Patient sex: F
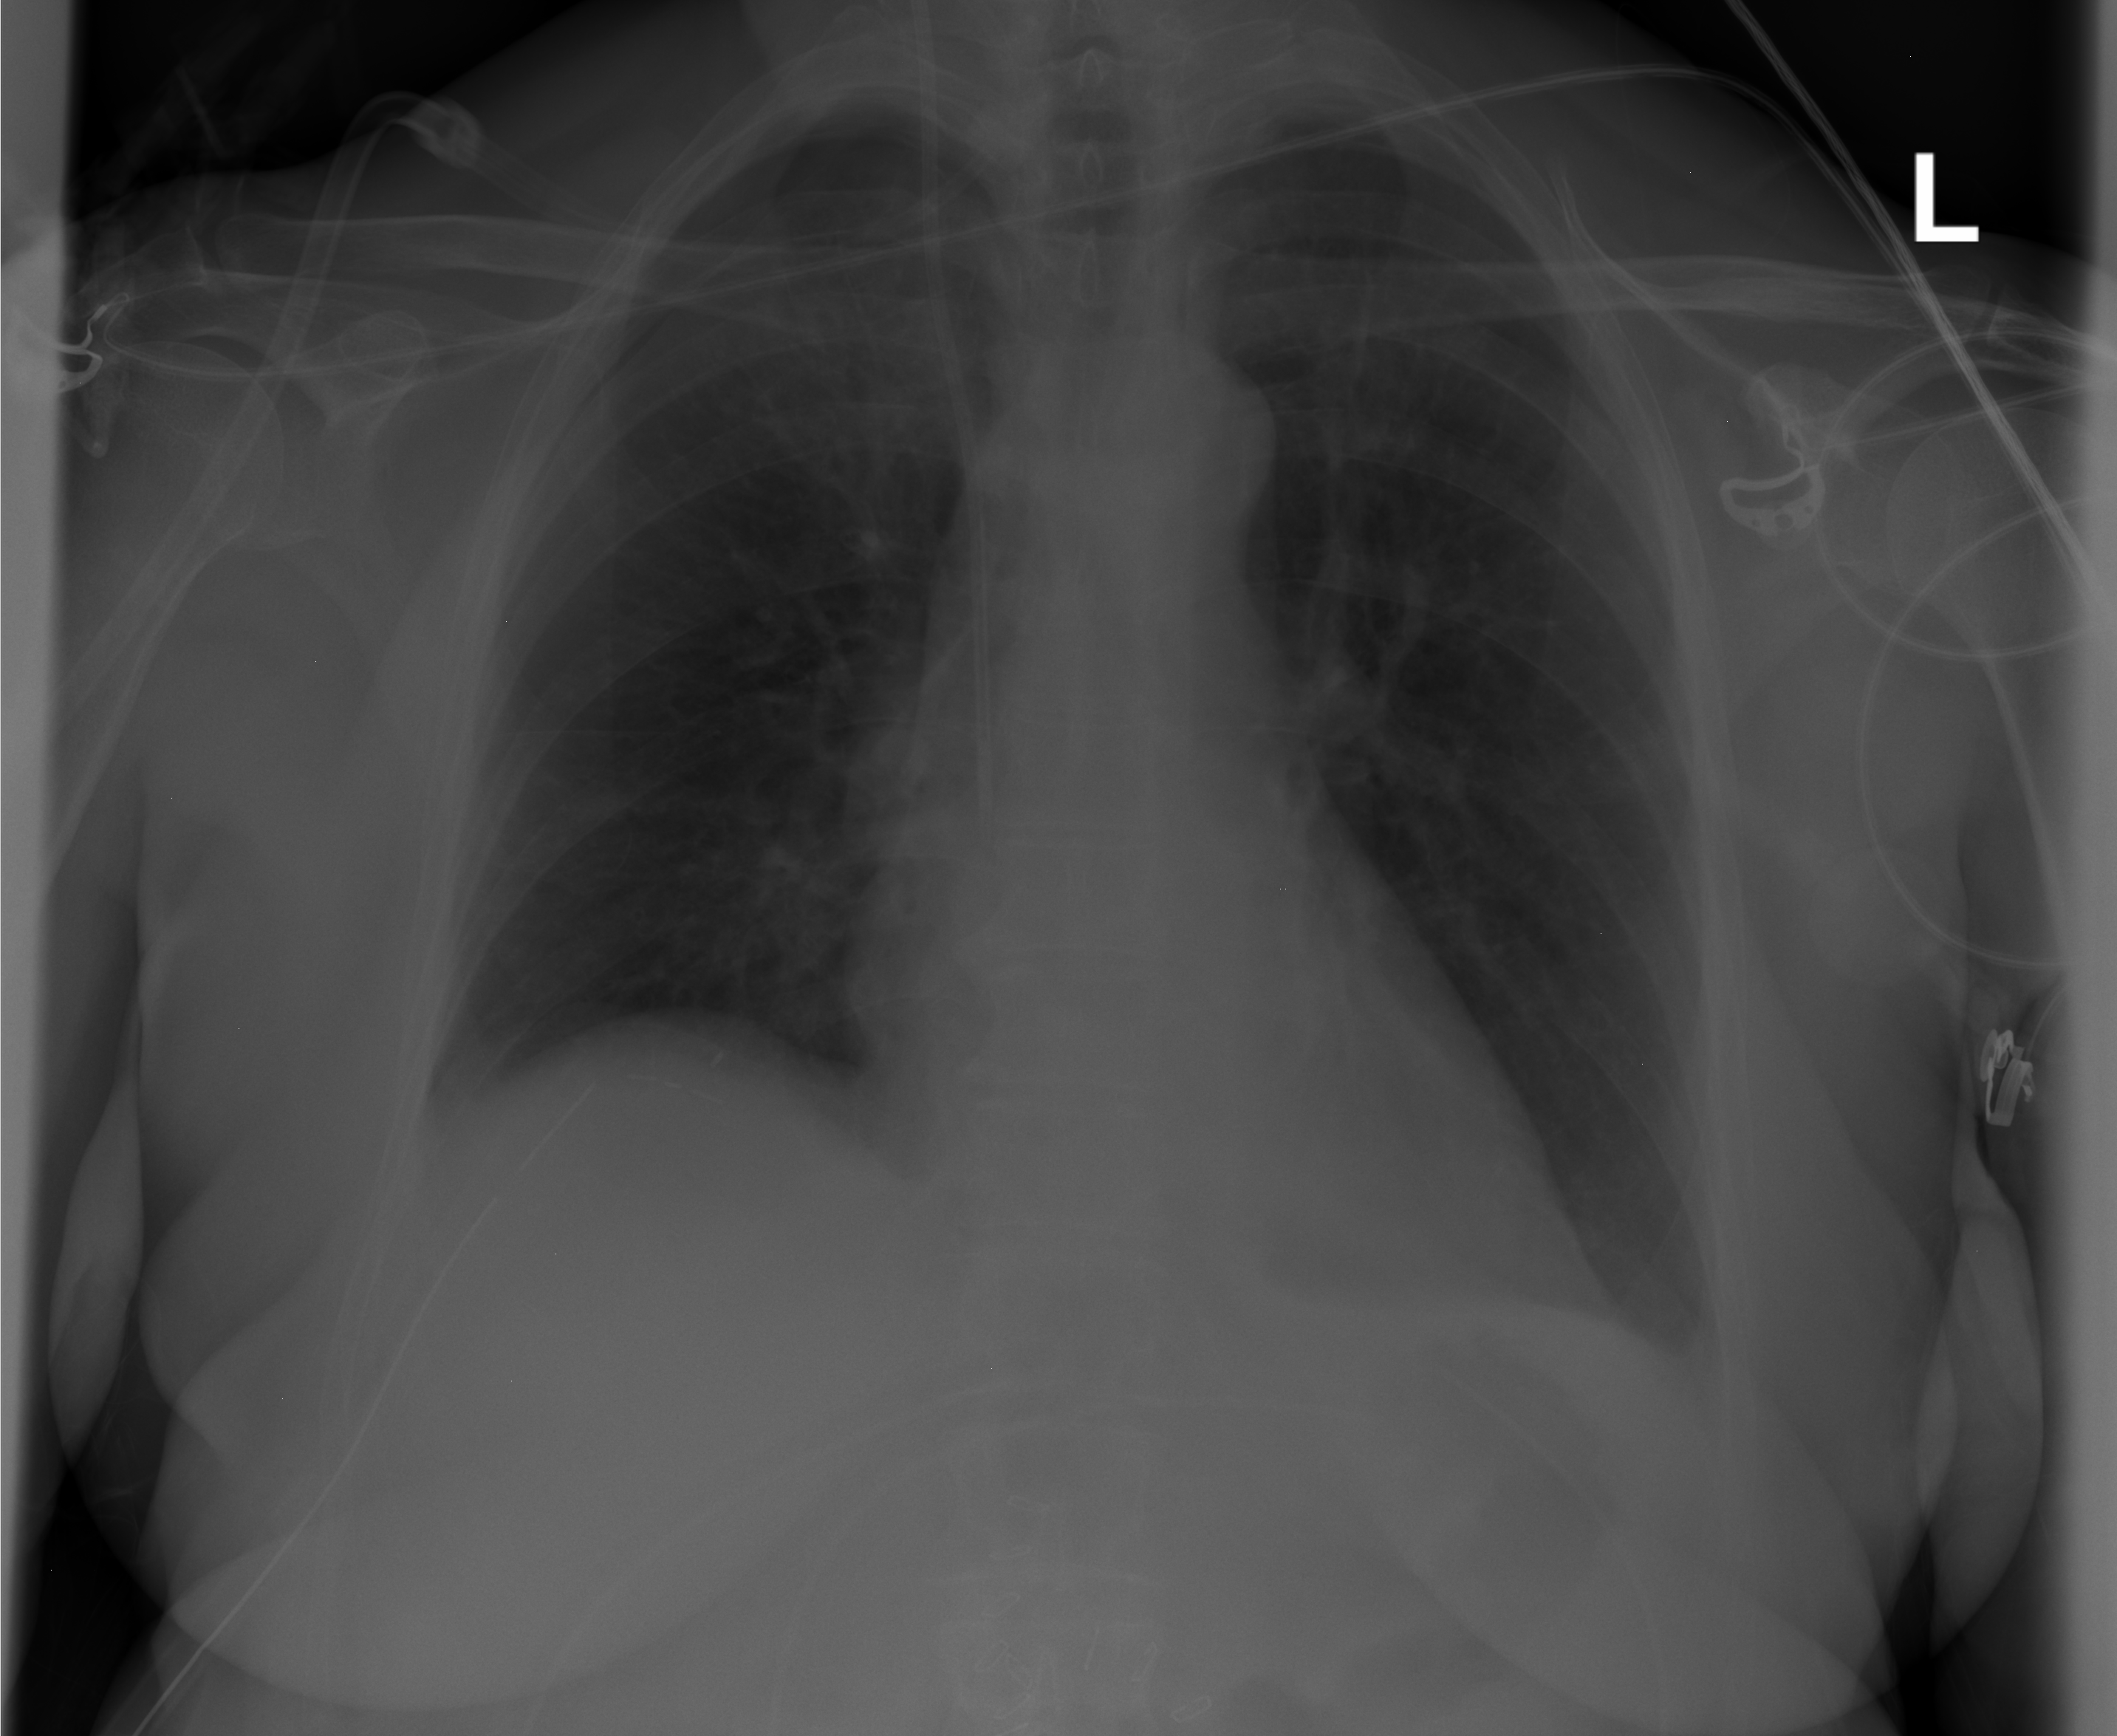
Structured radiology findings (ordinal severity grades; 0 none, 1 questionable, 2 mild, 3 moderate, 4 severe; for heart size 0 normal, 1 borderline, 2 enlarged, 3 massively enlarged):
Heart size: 1
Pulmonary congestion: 0
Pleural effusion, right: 0
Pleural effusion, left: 0
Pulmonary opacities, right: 0
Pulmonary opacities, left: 0
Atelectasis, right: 1
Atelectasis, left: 0